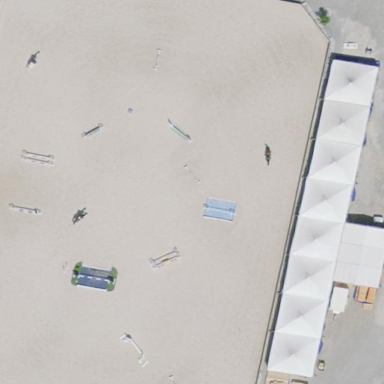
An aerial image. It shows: Equestrian pitch used for leisure and sports activities.